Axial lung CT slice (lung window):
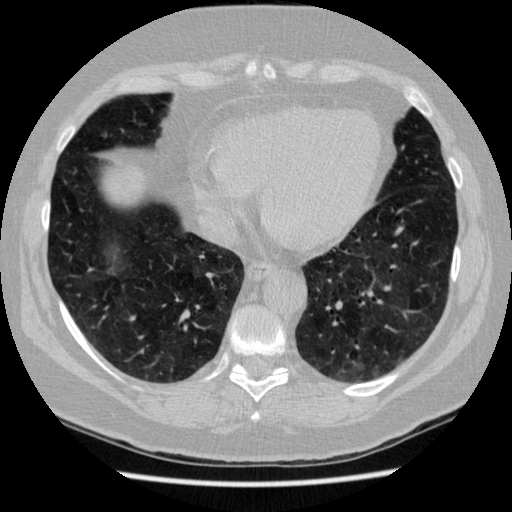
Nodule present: no